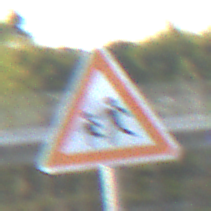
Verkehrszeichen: KinderRechts
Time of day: SunriseSunset
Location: Outdoor (Urban)
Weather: Clear
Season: NotSpecified
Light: Natural